Interaction volume radius: 5 \u00c5
Interaction volume height: 25 \u00c5
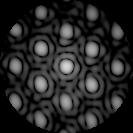
Disorder parameter: 0.1807